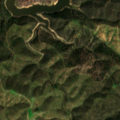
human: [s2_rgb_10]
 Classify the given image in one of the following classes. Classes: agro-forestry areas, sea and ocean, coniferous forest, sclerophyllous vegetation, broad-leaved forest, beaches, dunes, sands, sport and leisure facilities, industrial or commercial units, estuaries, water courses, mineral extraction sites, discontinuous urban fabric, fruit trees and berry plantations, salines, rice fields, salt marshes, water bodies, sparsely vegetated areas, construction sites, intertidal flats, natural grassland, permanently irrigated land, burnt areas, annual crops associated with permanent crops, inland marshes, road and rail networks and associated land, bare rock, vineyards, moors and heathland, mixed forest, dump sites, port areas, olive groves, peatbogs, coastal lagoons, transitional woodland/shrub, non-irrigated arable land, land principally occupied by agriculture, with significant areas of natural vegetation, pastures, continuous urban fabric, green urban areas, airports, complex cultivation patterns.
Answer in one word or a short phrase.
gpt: pastures, land principally occupied by agriculture, with significant areas of natural vegetation, broad-leaved forest, transitional woodland/shrub, water bodies